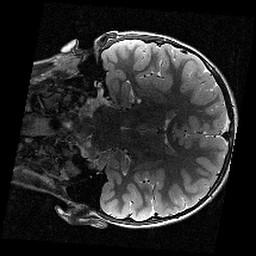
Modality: T2w
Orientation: coronal
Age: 9
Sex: male
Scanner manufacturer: siemens
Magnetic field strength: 3 T
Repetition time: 9.23 s
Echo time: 0.067 s